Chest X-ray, PA view. Patient: 37 years old, sex F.
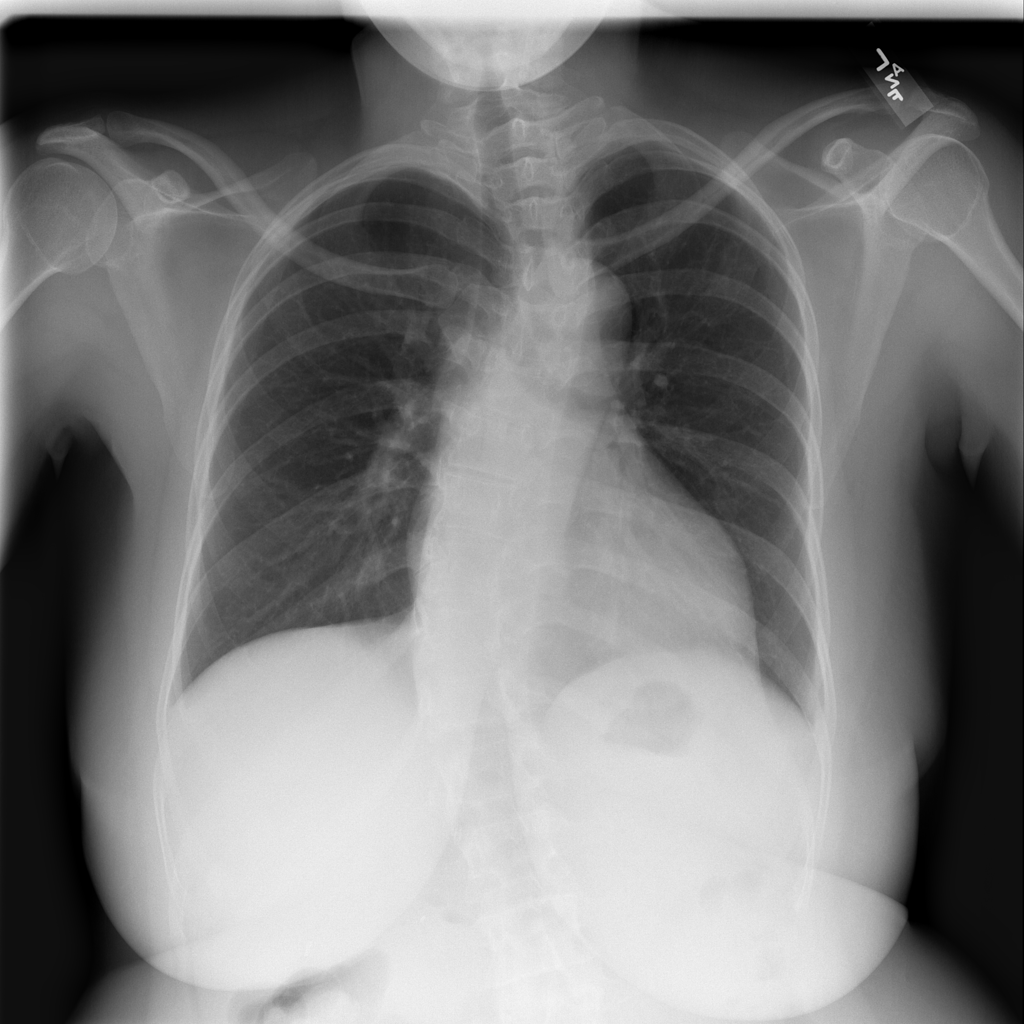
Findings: No Finding